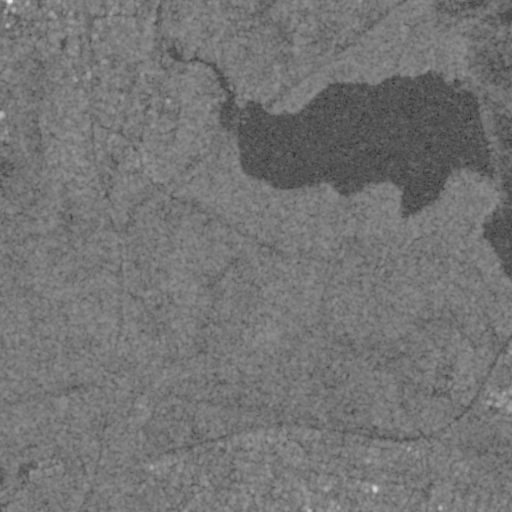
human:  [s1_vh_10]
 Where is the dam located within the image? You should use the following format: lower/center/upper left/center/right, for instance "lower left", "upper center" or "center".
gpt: The dam is located in the upper left of the image.
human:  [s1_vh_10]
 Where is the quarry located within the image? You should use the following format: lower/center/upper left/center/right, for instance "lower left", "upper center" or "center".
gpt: The quarry is located in the lower left of the image.
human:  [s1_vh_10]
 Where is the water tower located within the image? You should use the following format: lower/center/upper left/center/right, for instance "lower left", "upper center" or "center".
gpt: The water tower is located in the upper center of the image.
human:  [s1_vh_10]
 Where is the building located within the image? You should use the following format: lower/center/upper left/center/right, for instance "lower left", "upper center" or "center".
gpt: There is no building in the image.

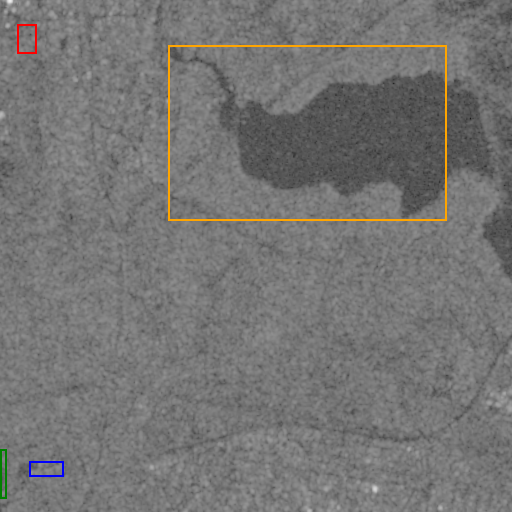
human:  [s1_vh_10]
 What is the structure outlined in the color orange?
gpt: The structure outlined in orange is a landfill.
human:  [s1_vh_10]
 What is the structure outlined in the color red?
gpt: The structure outlined in red is a park.
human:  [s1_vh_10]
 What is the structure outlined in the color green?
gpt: The structure outlined in green is a quarry.
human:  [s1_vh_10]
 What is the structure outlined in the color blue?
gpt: The structure outlined in blue is a building.
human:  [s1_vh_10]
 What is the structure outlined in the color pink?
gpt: There is no pink outline.